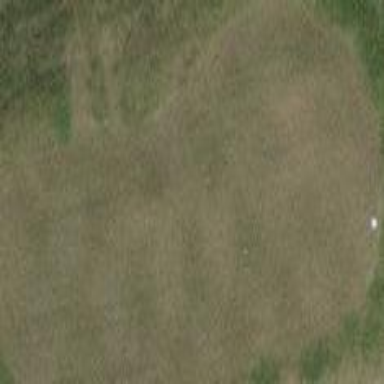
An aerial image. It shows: Grass area designated as golf tee.